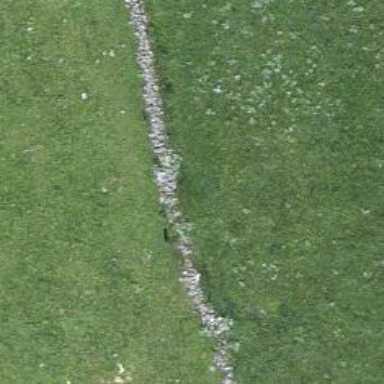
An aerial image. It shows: Wall barrier.